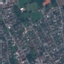
Label: Residential